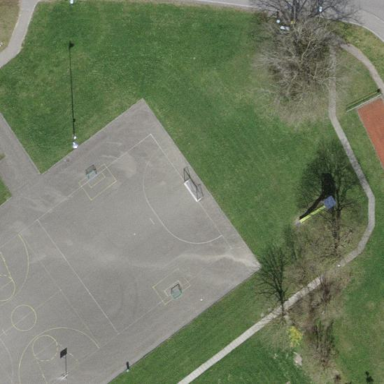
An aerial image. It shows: Park.